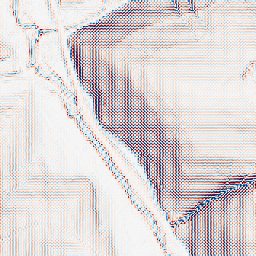
Category: wavelet
Decomposition family: wavelet_dwt
Decomposition parameters: wavelet: haar
level: 2
Upsampling method: cubic_catmull_rom
Upsampling parameters: scale: 4
Upsampling scale: 4